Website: bh-photo
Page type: gifting
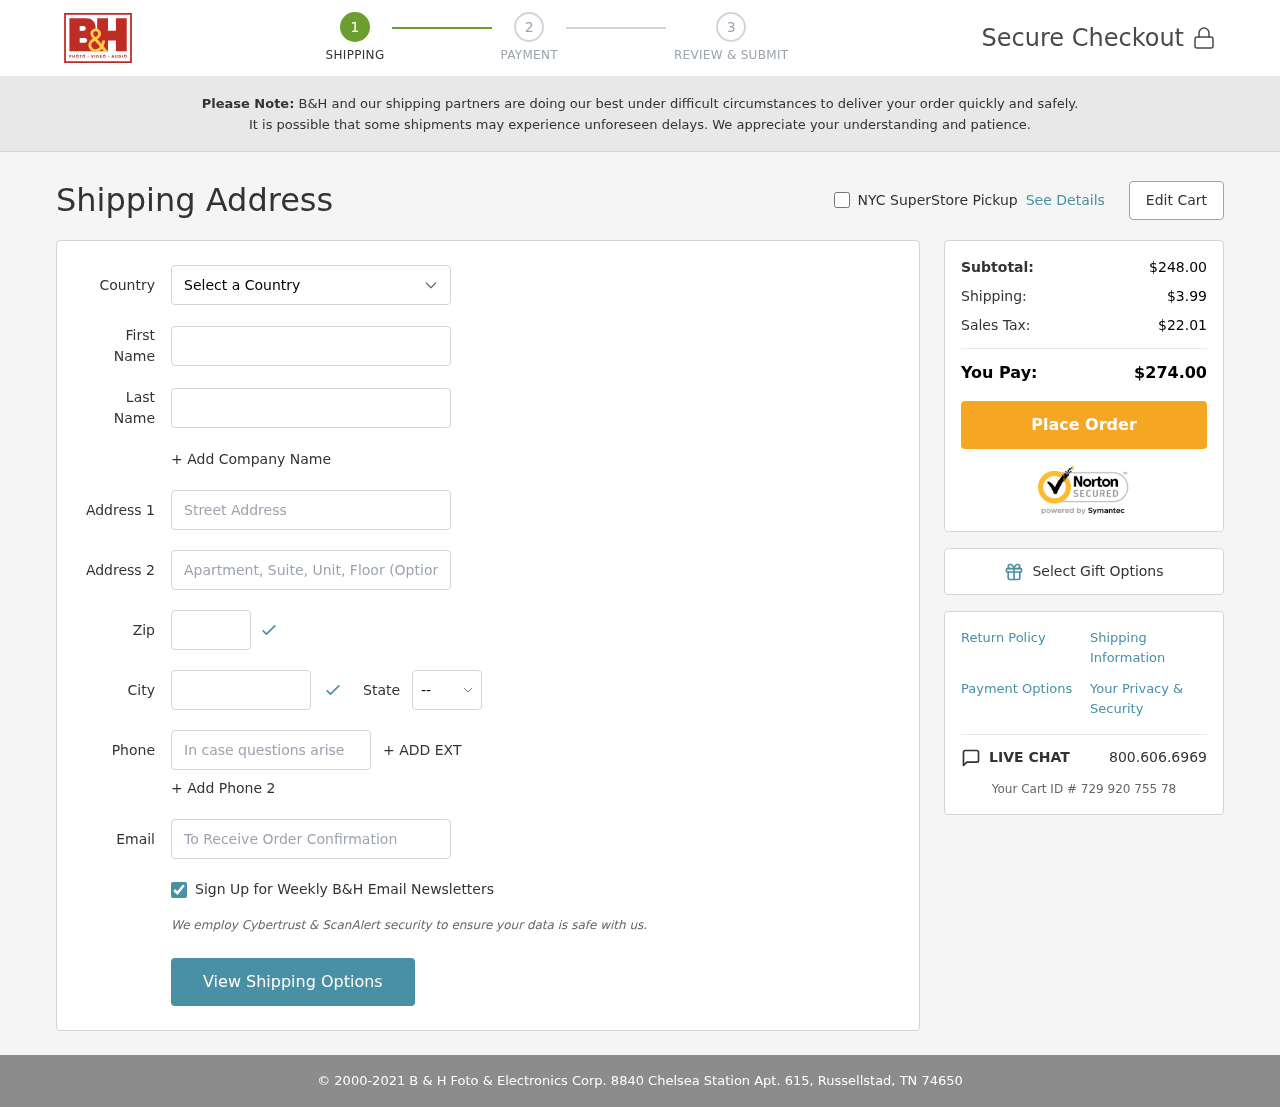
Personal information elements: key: PII_CITY
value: Russellstad
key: PII_COUNTRY
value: United States
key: PII_EMAIL
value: victoriaholt@yahoo.com
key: PII_FIRSTNAME
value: Victoria
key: PII_LASTNAME
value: Holt
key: PII_PHONE
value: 6678001920
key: PII_POSTCODE
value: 74650
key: PII_STATE_ABBR
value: TN
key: PII_STREET
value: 8840 Chelsea Station Apt. 615
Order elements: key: ORDER_SUBTOTAL
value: $248.00
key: ORDER_SHIPPING_COST
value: $3.99
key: ORDER_TAX
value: $22.01
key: ORDER_TOTAL
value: $274.00
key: ORDER_ID
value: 729 920 755 78